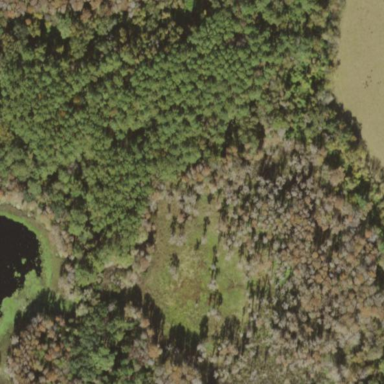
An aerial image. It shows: Swampy wetland area.